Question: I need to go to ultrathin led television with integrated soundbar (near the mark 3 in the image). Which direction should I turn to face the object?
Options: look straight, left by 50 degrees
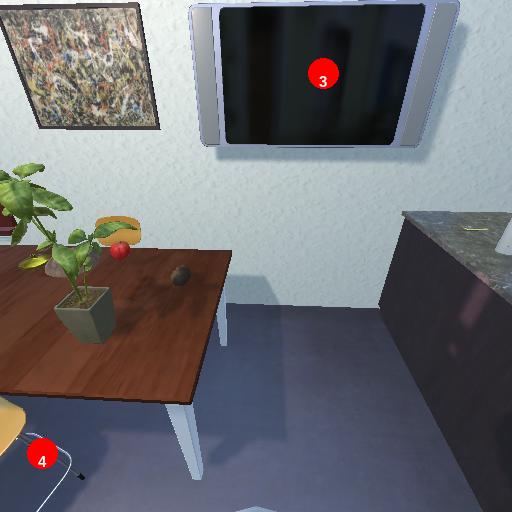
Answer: look straight